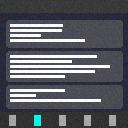
Screen state: on